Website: ulta-beauty
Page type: delivery-shipping
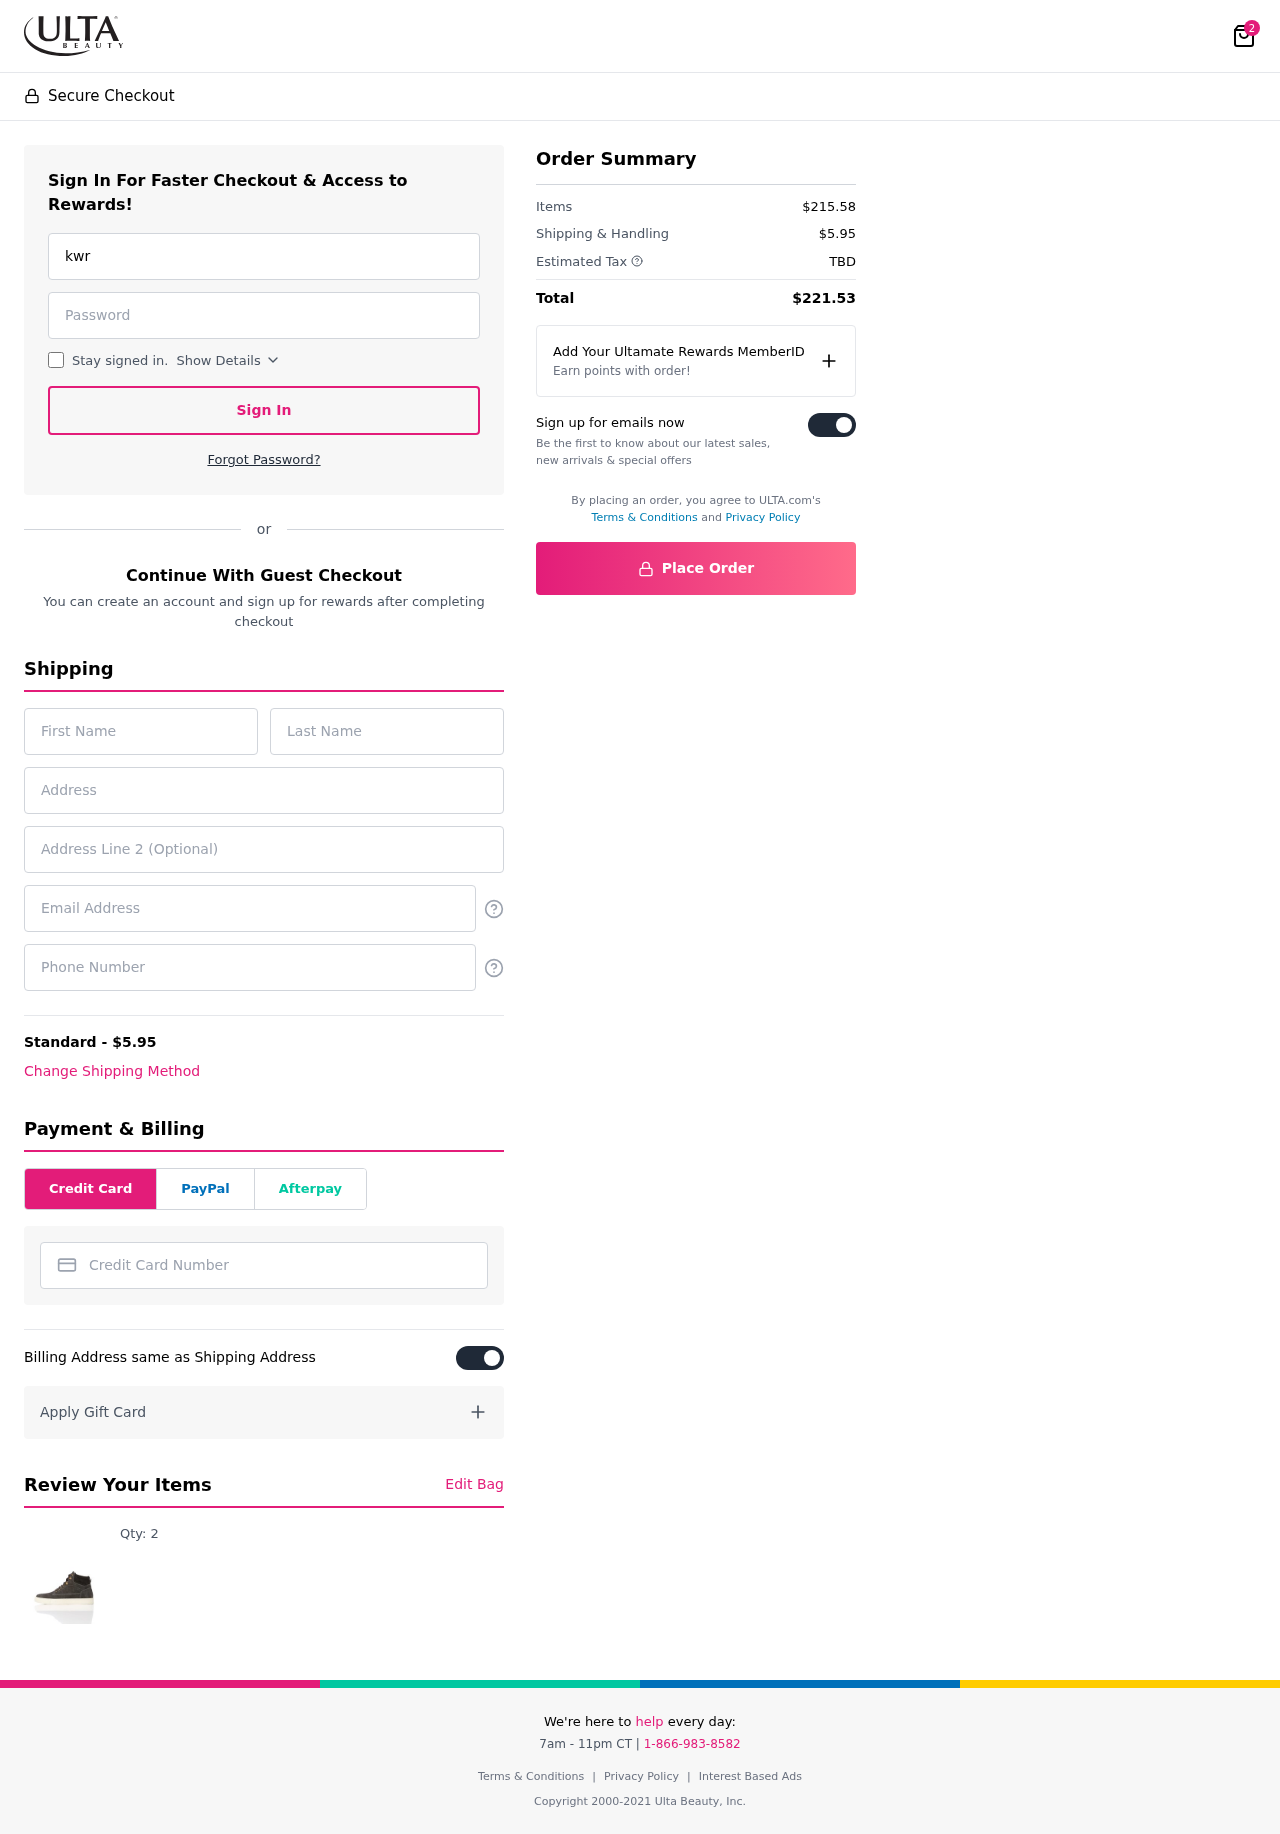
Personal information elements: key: PII_CARD_NUMBER
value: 2400 6269 1211 8357
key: PII_EMAIL
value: kwright@yahoo.com
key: PII_EMAIL2
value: kwright@yahoo.com
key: PII_FIRSTNAME
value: Kristine
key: PII_LASTNAME
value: Wright
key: PII_PHONE
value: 9737414340
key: PII_STREET
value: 57700 Jorge Fields
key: PII_STREET2
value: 668 David Pines
Product elements: key: PRODUCT1_QUANTITY
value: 2
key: PRODUCT1
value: Qty: 2
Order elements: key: ORDER_NUM_ITEMS
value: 2
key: ORDER_SHIPPING_COST
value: $5.95
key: ORDER_SUBTOTAL
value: $215.58
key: ORDER_TAX
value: TBD
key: ORDER_TOTAL
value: $221.53